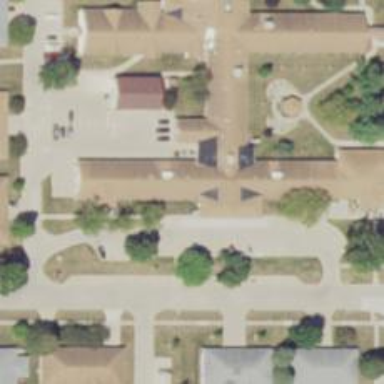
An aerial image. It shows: Nursing home.